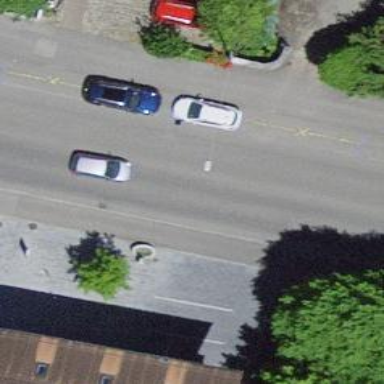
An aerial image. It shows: Residential road with asphalt surface. Both sides have sidewalks.